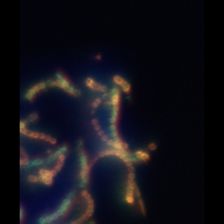
Taxon: Chaetoceros
Group: Diatoms